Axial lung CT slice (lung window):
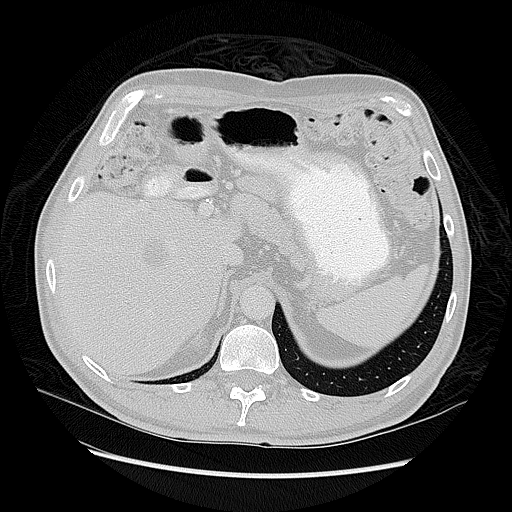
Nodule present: no